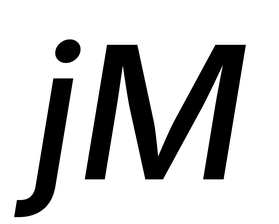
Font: Inter-Italic_Medium_Italic